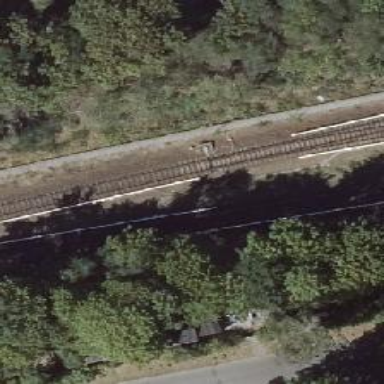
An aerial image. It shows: Railway switch.